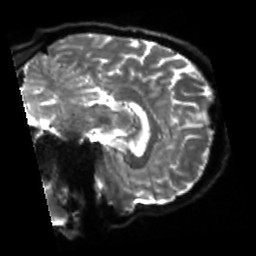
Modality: sbref
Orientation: sagittal
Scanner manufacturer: siemens
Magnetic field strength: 3 T
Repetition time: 4 s
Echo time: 0.0594 s